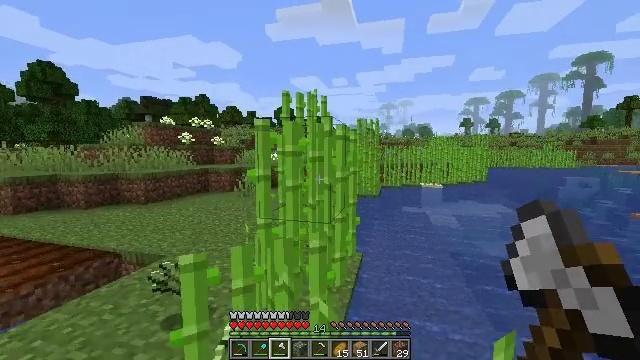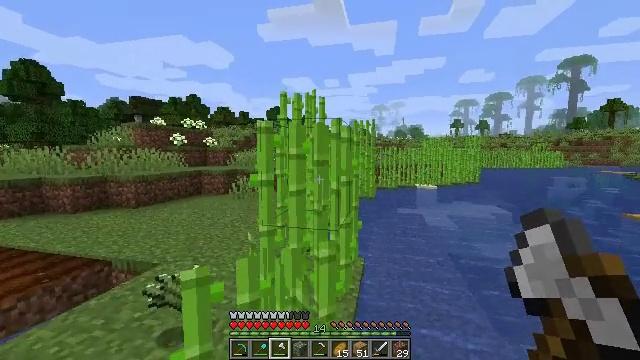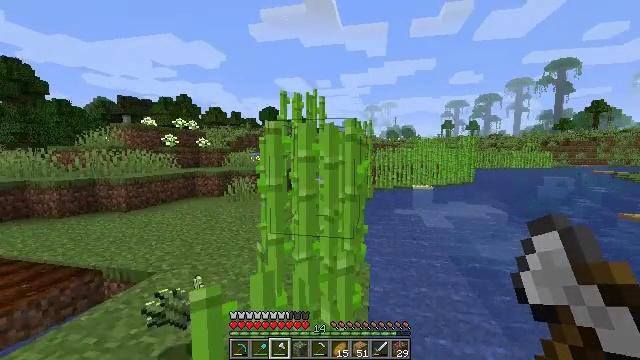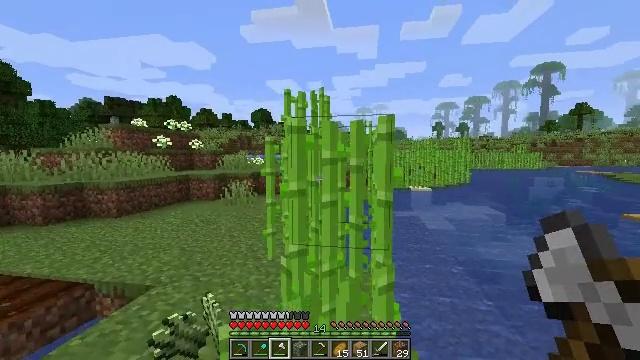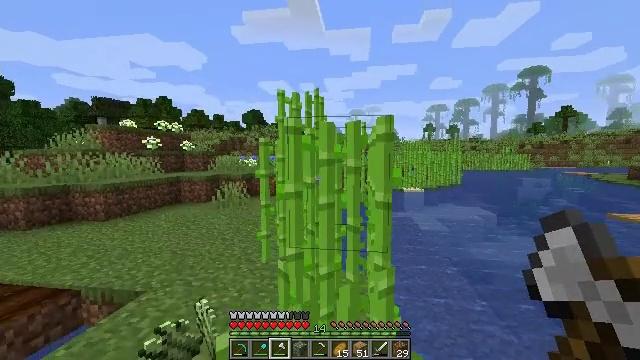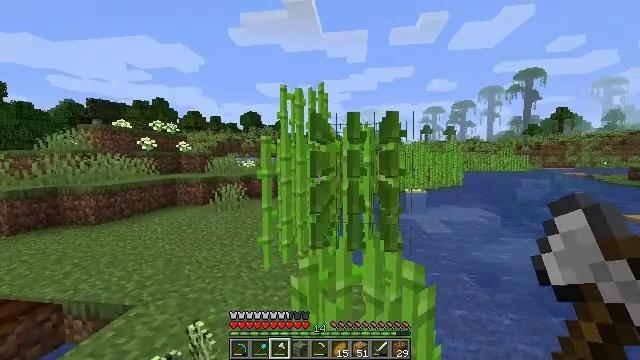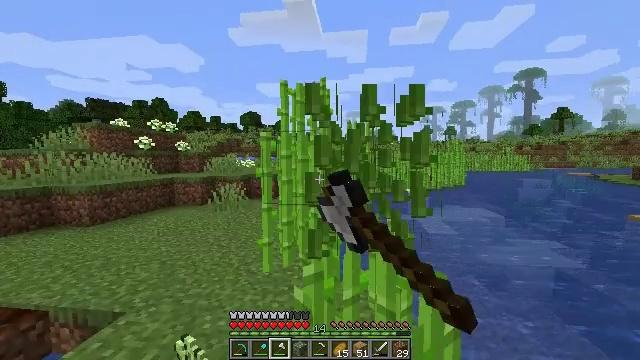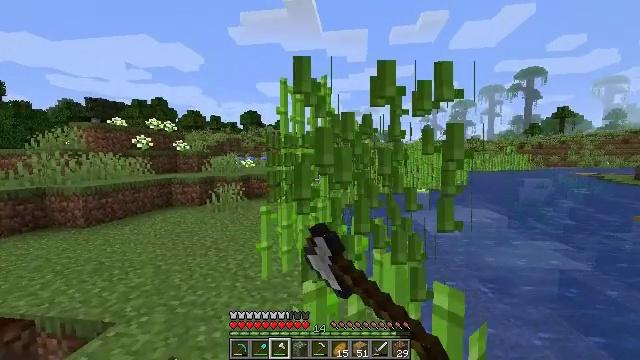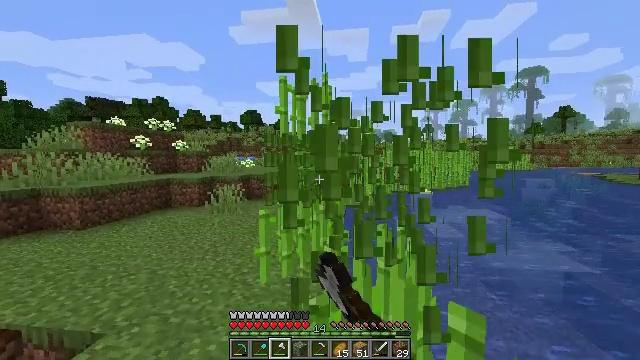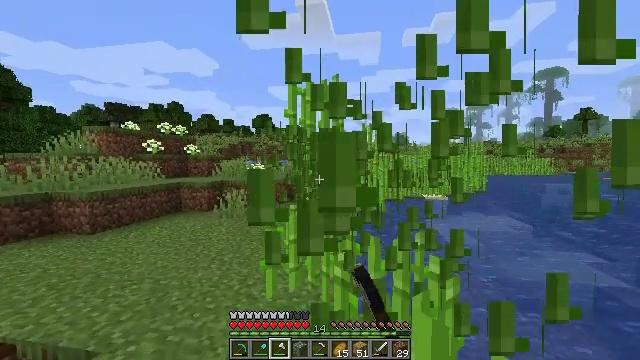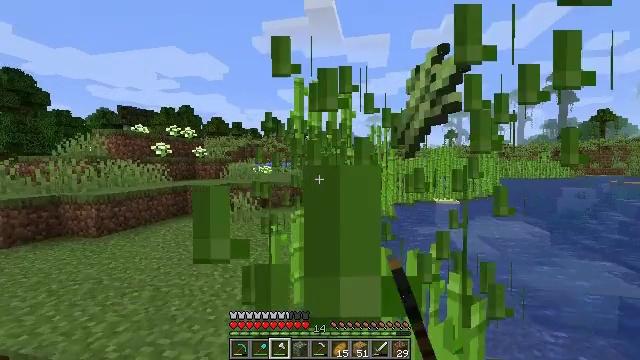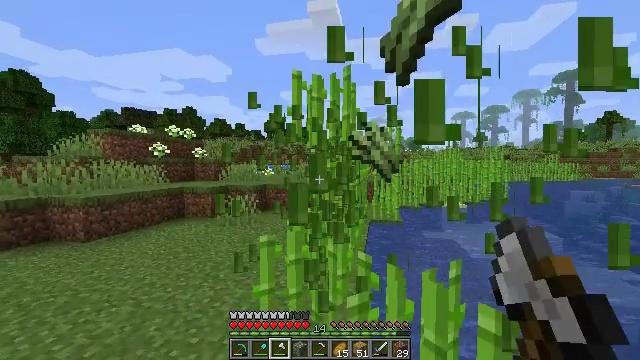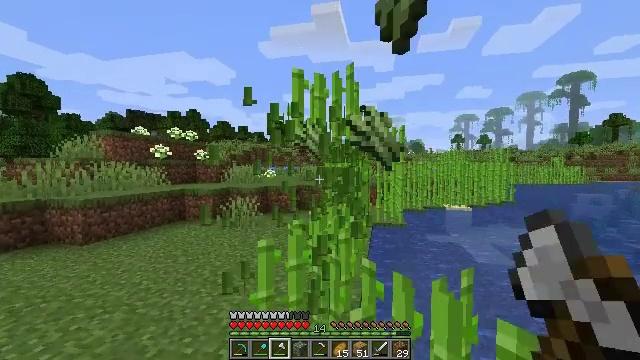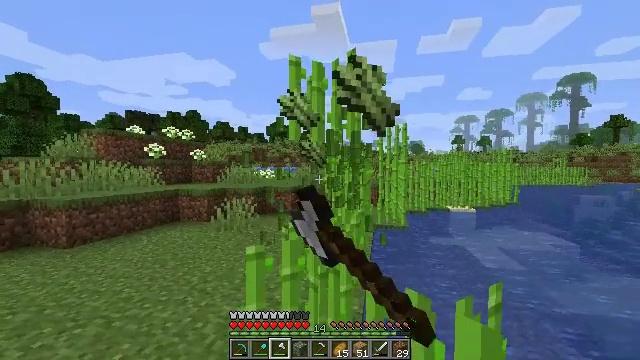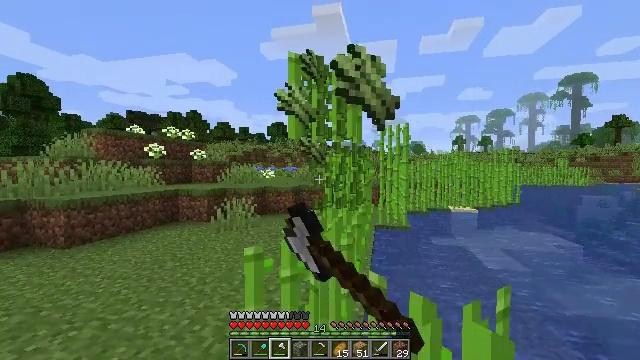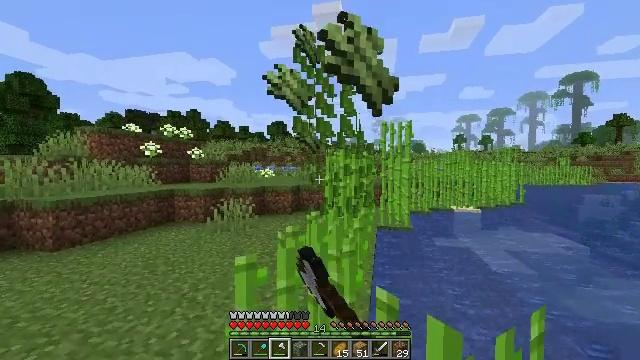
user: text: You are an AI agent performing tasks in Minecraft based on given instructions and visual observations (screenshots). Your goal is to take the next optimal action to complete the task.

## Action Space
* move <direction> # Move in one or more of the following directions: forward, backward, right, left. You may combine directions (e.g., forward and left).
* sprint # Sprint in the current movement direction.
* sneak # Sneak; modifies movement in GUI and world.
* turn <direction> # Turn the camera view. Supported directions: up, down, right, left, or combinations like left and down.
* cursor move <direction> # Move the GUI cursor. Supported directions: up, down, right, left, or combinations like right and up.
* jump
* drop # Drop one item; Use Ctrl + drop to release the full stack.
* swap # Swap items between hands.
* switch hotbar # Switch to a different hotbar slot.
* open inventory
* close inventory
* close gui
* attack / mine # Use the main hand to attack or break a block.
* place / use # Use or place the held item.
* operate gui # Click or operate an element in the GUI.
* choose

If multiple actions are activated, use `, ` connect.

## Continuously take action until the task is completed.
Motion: motion action
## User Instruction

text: Gather sugar cane for crafting.
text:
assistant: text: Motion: move forward and move left, turn right
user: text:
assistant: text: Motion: move forward and move left, turn right
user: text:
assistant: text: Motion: move forward and move left, turn right
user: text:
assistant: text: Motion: move forward, turn right
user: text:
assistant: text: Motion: move forward, attack / mine
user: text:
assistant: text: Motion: move forward, attack / mine
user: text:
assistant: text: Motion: move forward, attack / mine
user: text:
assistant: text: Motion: move forward, attack / mine
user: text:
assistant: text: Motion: move forward, turn left, attack / mine
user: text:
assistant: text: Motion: move forward, turn left, attack / mine
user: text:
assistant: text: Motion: move forward, attack / mine
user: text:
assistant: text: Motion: move forward, attack / mine
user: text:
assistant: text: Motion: move forward, attack / mine
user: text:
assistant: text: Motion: move forward, attack / mine
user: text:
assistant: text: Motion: move forward
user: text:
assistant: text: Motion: move forward
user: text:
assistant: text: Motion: move forward
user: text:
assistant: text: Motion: no_op
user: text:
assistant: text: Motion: no_op
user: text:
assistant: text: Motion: no_op
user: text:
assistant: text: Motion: move forward
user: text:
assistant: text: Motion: move forward
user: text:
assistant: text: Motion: move forward, turn right and down
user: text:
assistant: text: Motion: move forward, turn right and down
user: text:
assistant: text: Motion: move forward and move left, turn right
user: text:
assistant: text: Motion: move forward and move left, turn right and up
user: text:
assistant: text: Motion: move forward and move left, turn right and up
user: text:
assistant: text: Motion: move forward, turn right
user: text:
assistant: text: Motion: move forward
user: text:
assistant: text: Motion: move forward